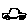
Label: car